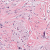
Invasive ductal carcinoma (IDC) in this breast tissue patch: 0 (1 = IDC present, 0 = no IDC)